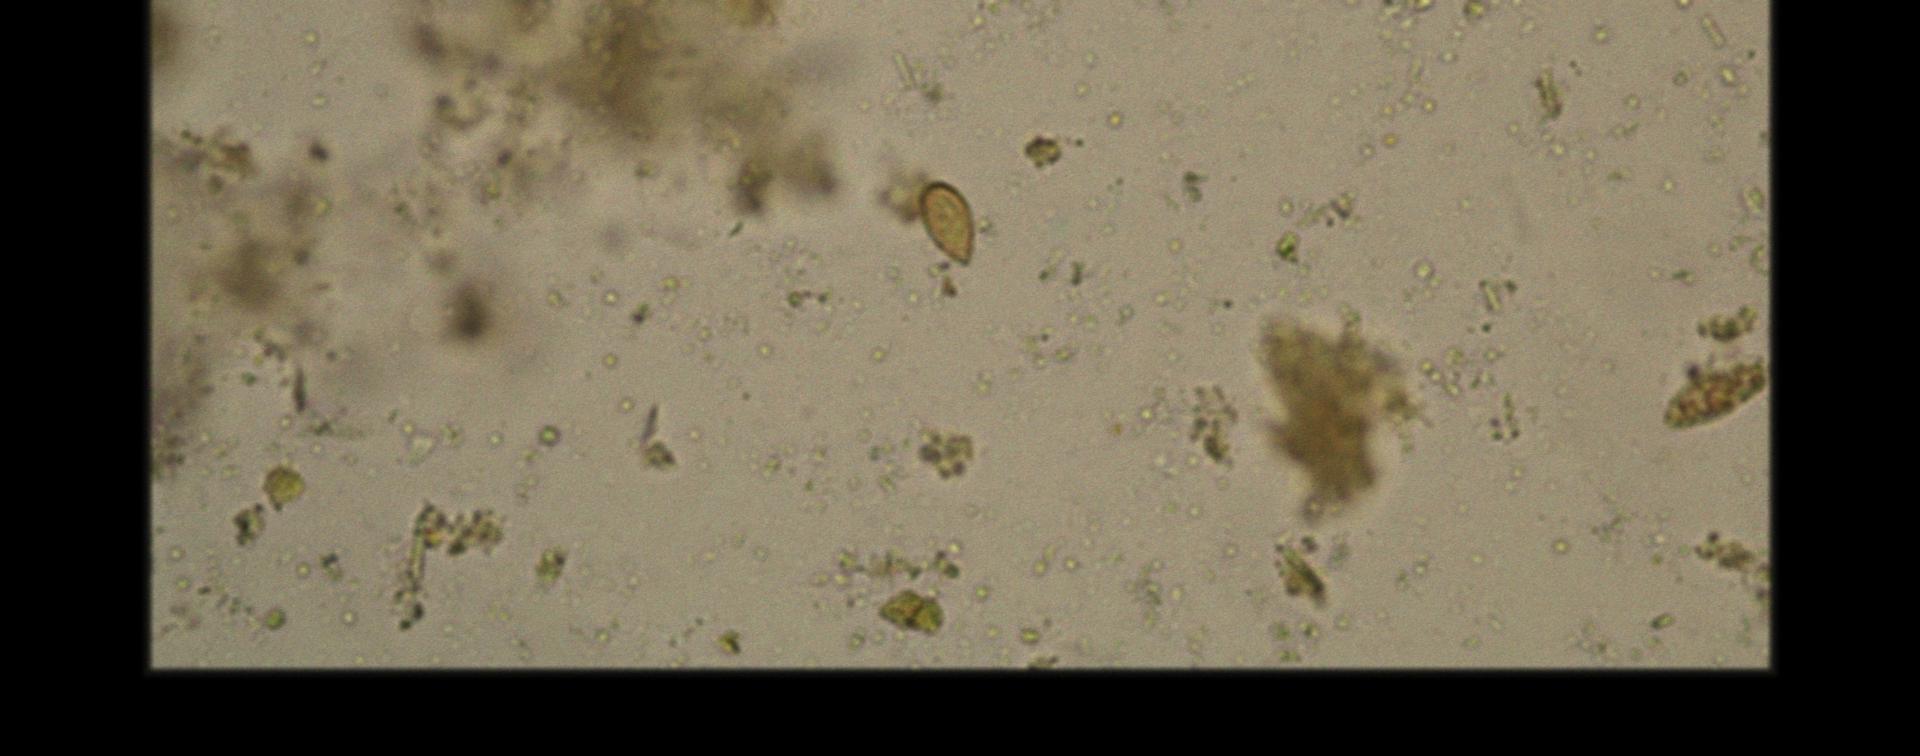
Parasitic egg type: Opisthorchis viverrine